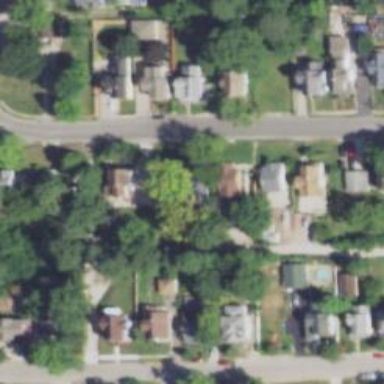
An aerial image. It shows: Alley classified as service road.